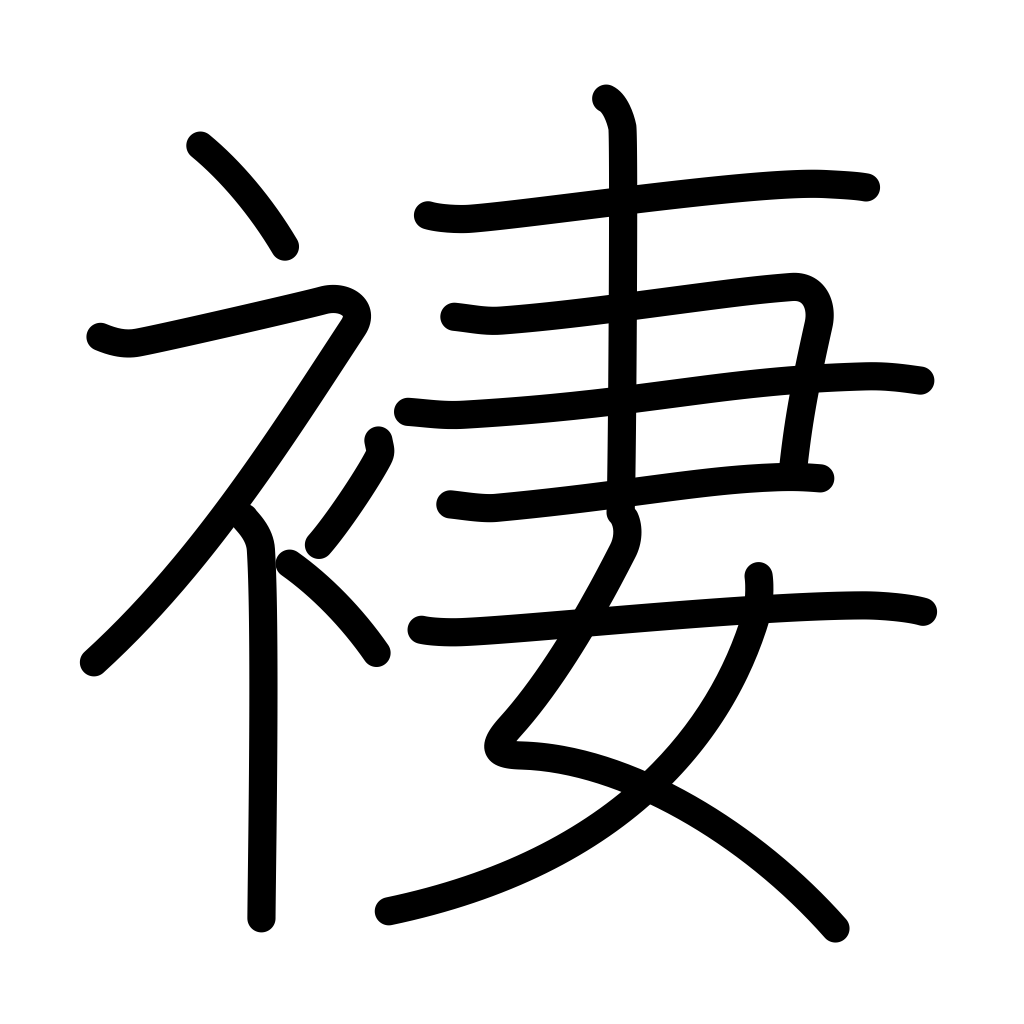
Meaning: skirt